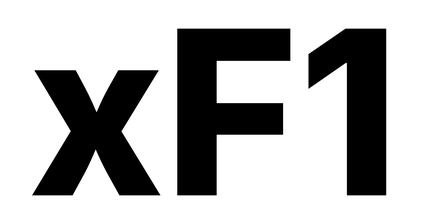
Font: Inter_ExtraBold